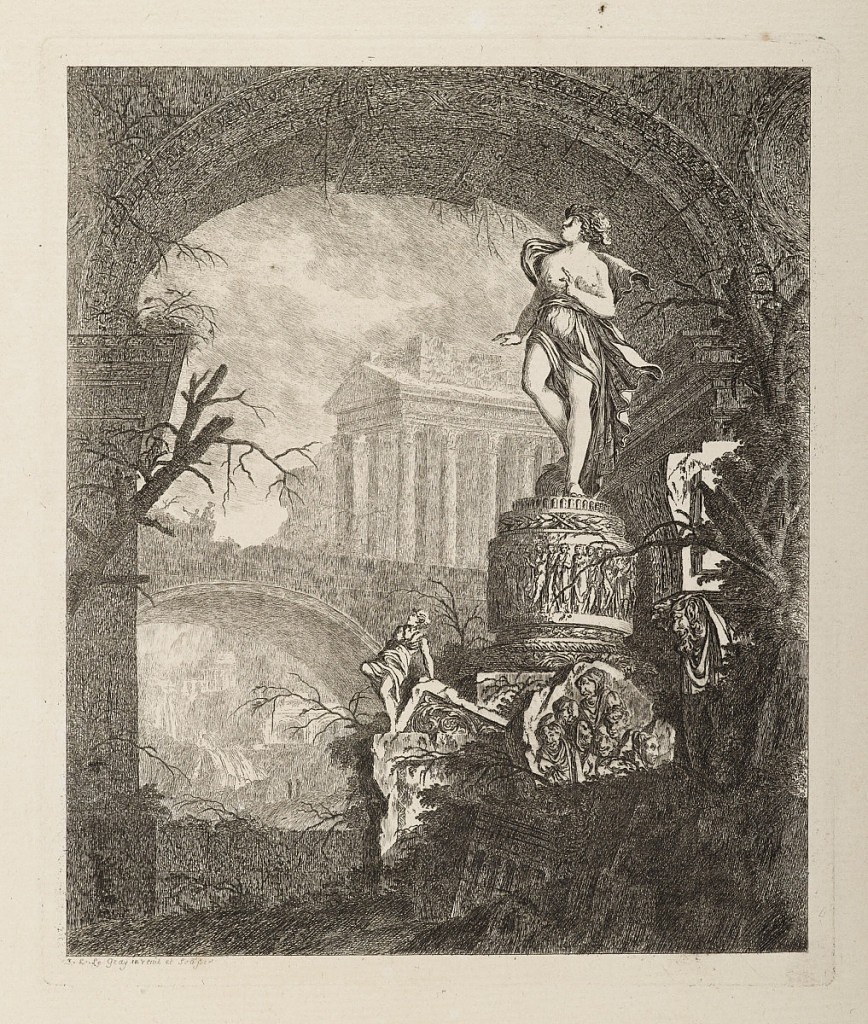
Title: Femme dressée sur un piédestal orné de bas-reliefs (Woman Standing on a Pedestal Decorated with Bas-Reliefs)
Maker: Jean-Laurent Legeay, French, ca. 1710–86
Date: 1768, published 1770
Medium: Etching on cream laid paper
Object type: Print
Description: A nude female standing atop a vase that is decorated with figures, among other classical objects, surrounded by dark foliage. In the background, a classical Parthenon-style building.